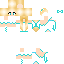
A female human skin with pale skin, wearing blonde long hair dressed in a gold hoodie and brown pants, featuring a closed mouth.